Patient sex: F
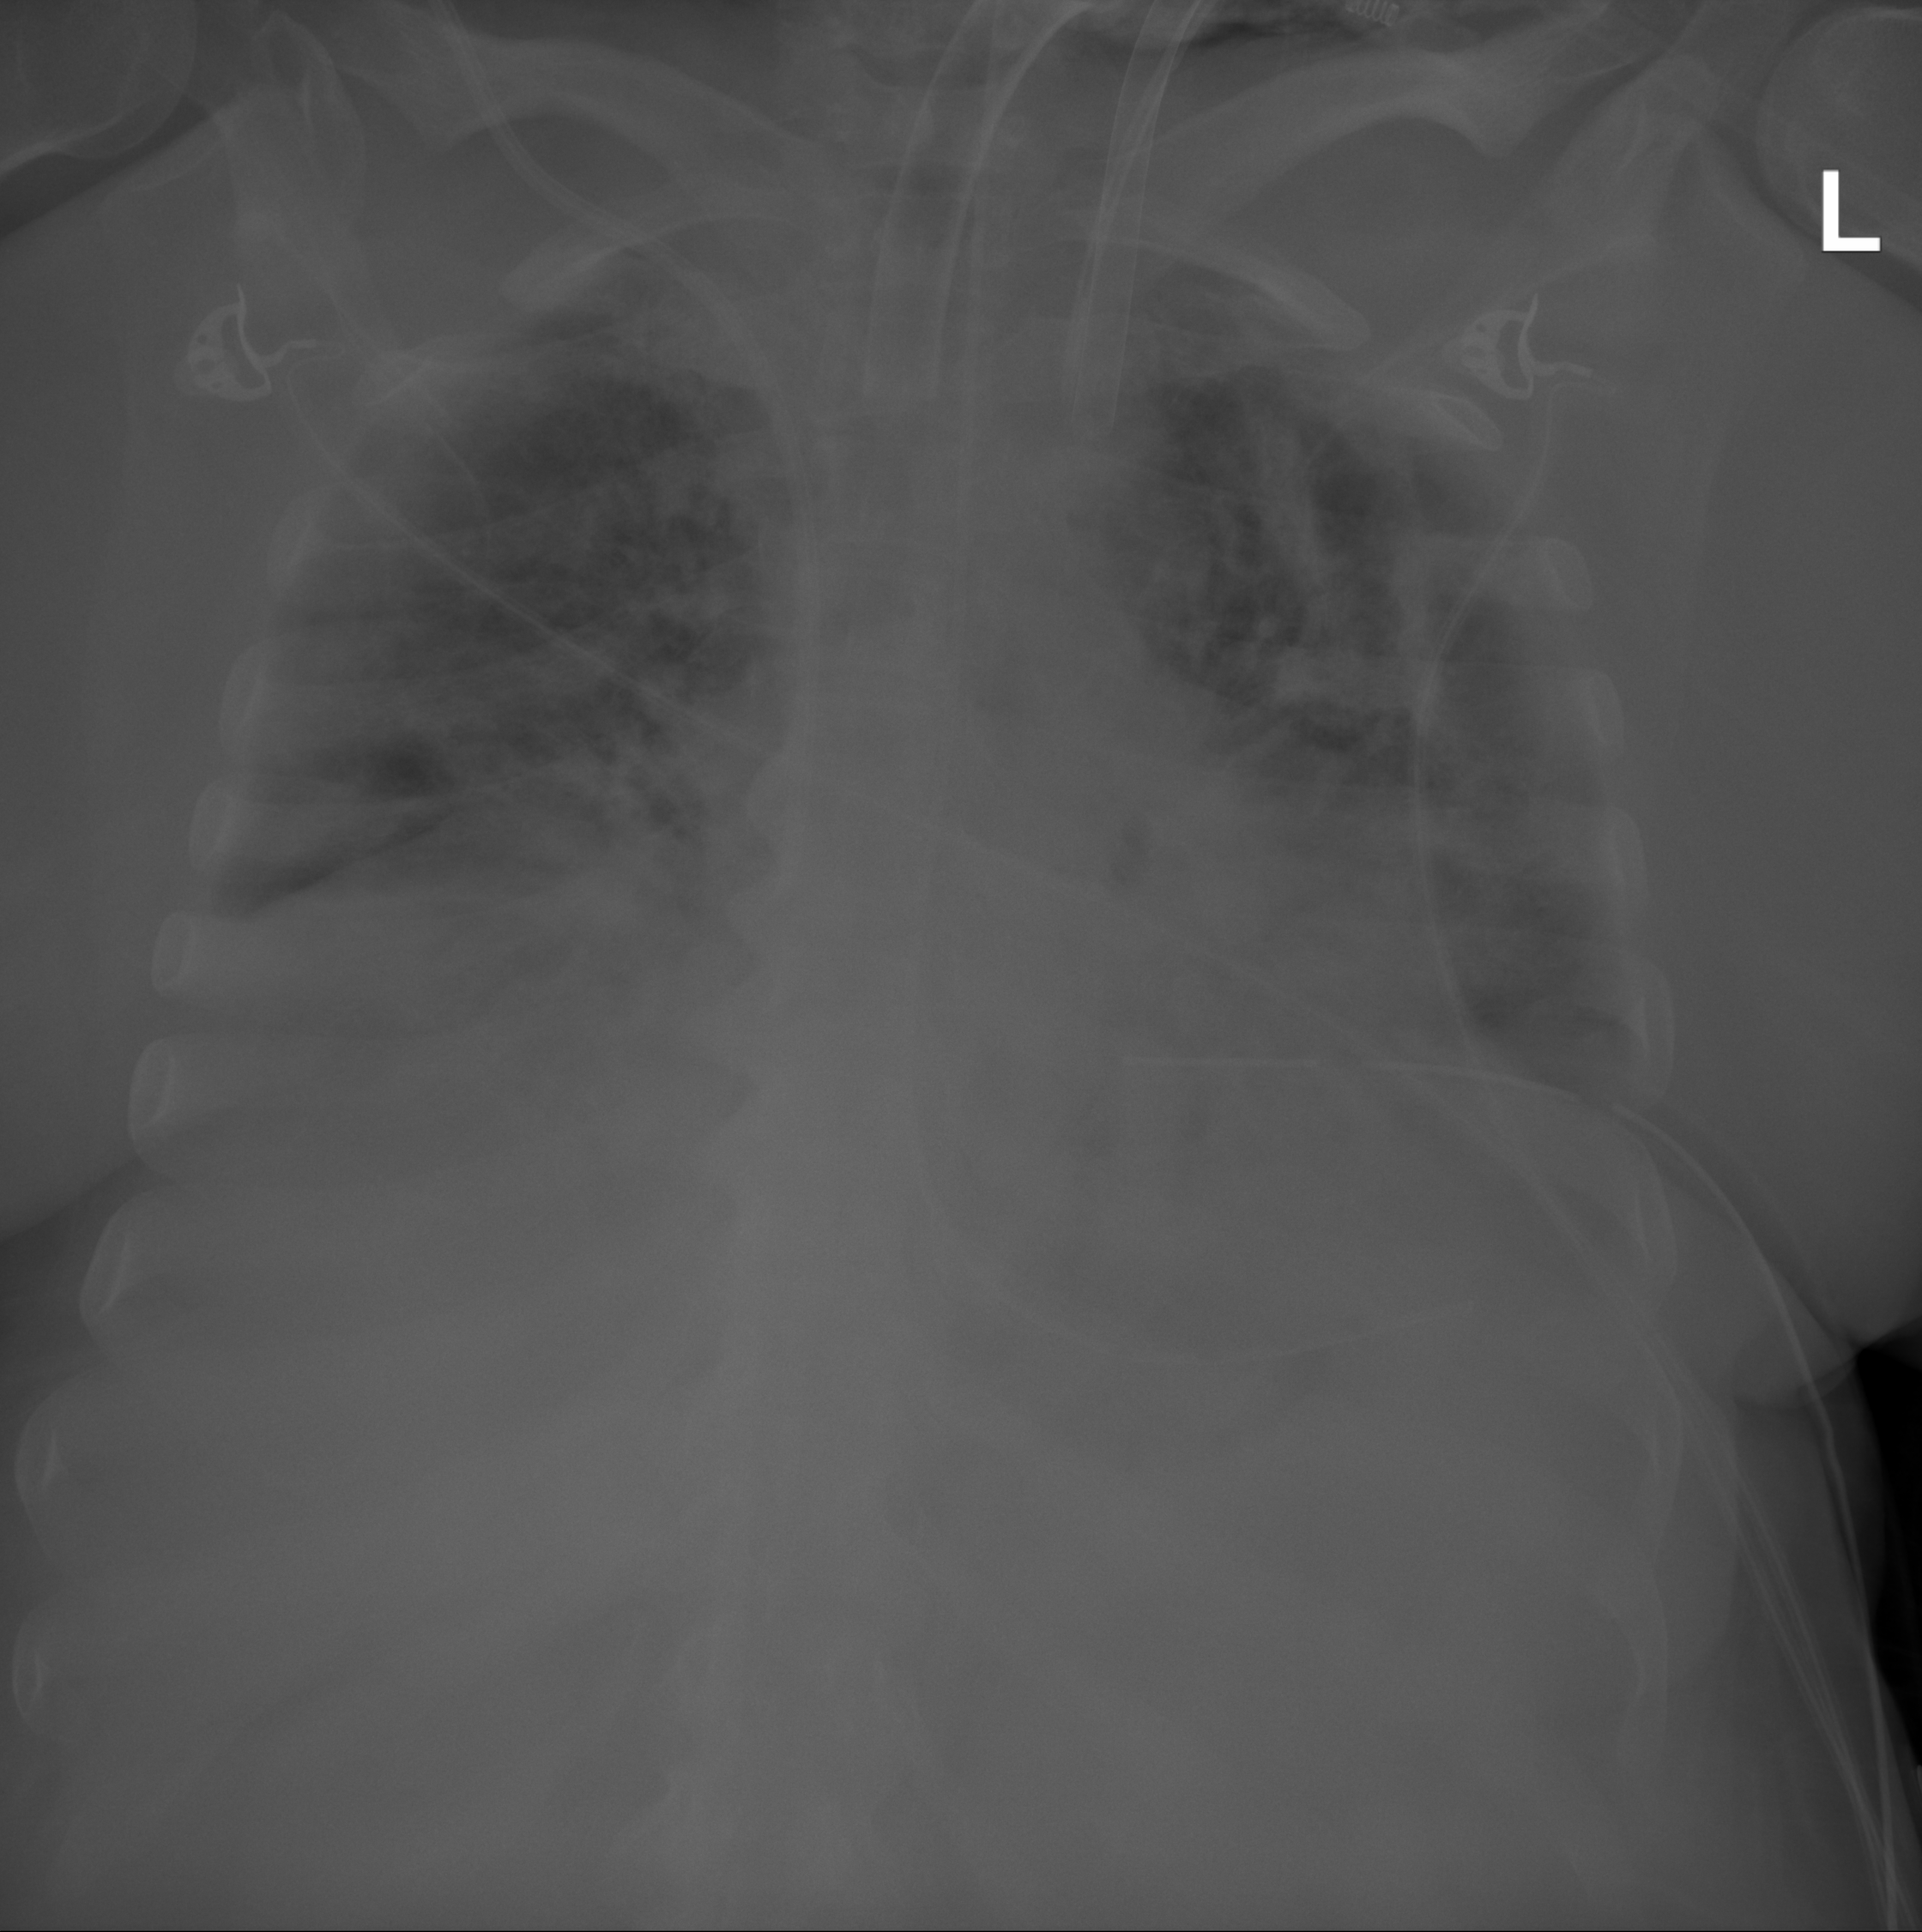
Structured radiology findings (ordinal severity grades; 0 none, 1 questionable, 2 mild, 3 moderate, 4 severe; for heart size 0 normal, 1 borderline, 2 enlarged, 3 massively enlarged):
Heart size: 2
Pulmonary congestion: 0
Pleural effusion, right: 2
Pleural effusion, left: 2
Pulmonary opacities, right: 3
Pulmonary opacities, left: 2
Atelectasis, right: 2
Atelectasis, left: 3